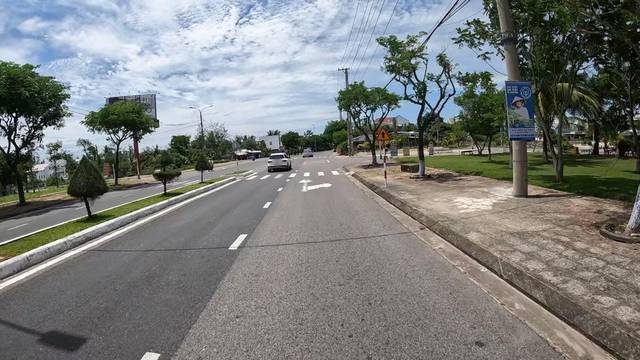
Region: Vietnam
Coordinates: 15.906, 108.348